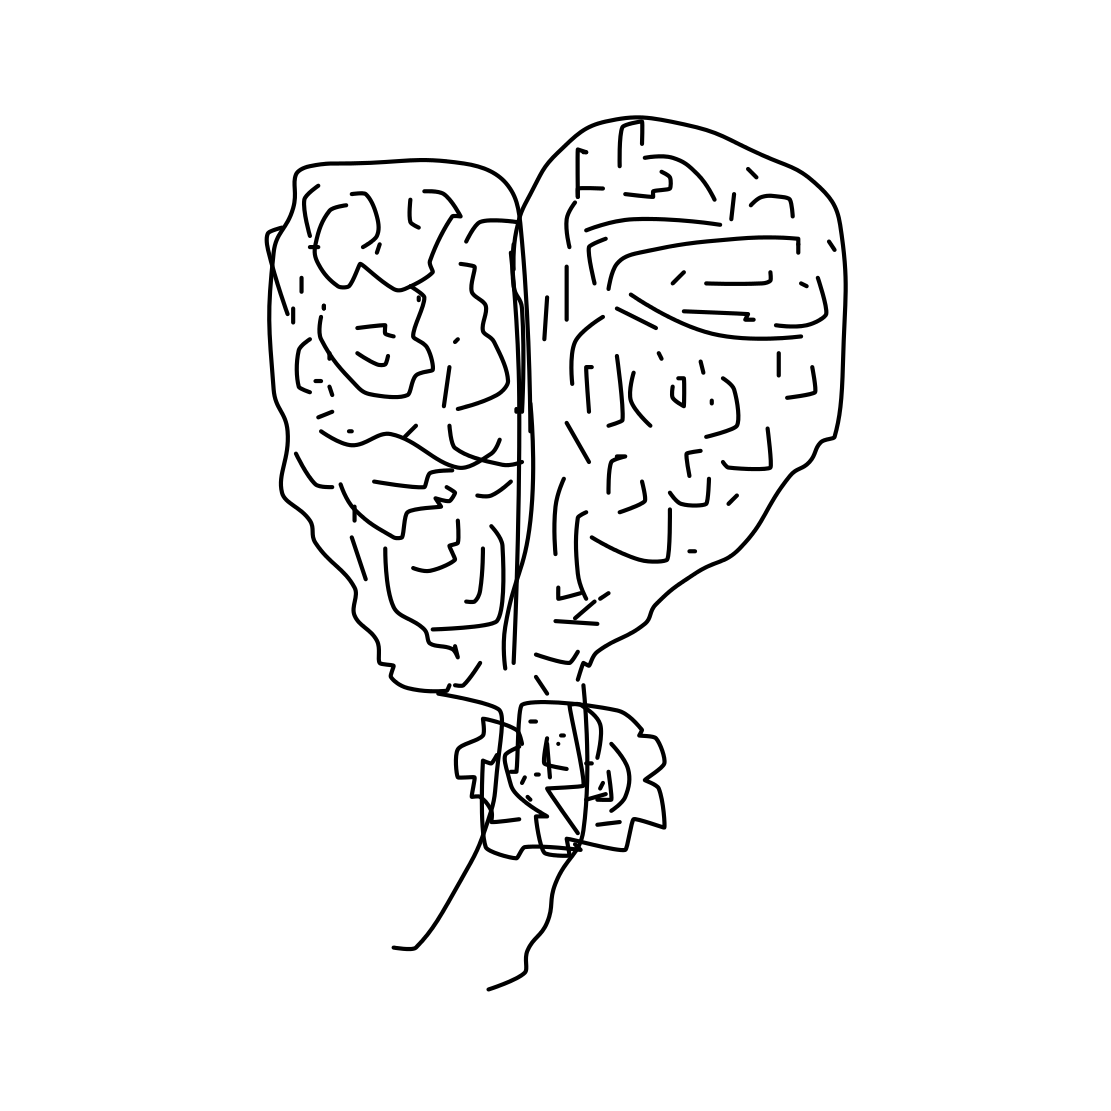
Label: brain